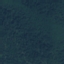
Land use / land cover class: Forest